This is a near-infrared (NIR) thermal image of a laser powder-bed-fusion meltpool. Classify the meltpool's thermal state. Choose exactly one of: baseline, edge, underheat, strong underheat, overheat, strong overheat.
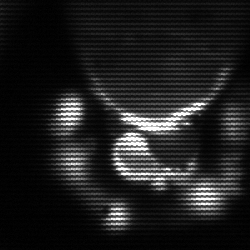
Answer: edge